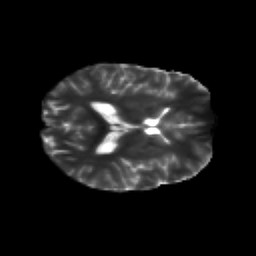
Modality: T2w
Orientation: axial
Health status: healthy
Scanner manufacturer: siemens
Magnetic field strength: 3 T
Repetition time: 12 s
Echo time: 0.092 s